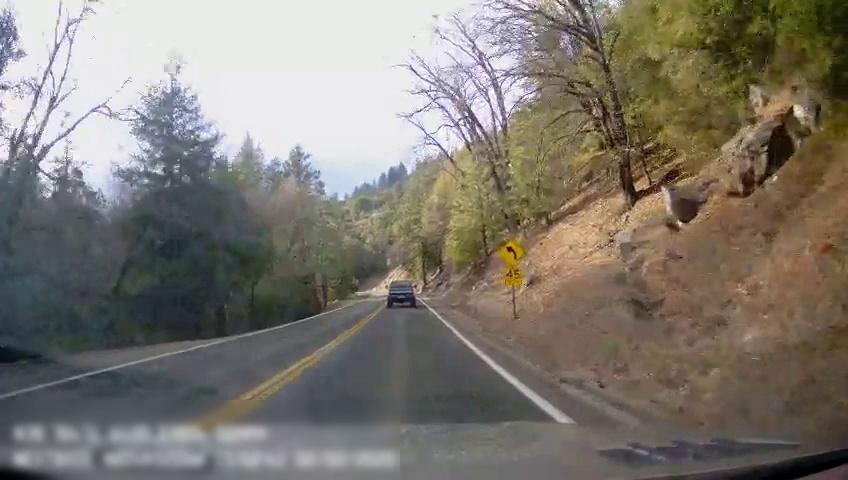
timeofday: Day
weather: Sunny
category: Drivable Space
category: Vehicles | Truck
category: Lanes | Current Lane
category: Lanes | Opposite Lane
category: Lanes | Opposite Lane
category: Lanes | Opposite Lane
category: Traffic | Signs
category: Traffic | Signs